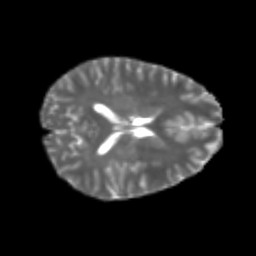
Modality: T2w
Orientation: axial
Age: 22
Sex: female
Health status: healthy
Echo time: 0.074 s